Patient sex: M
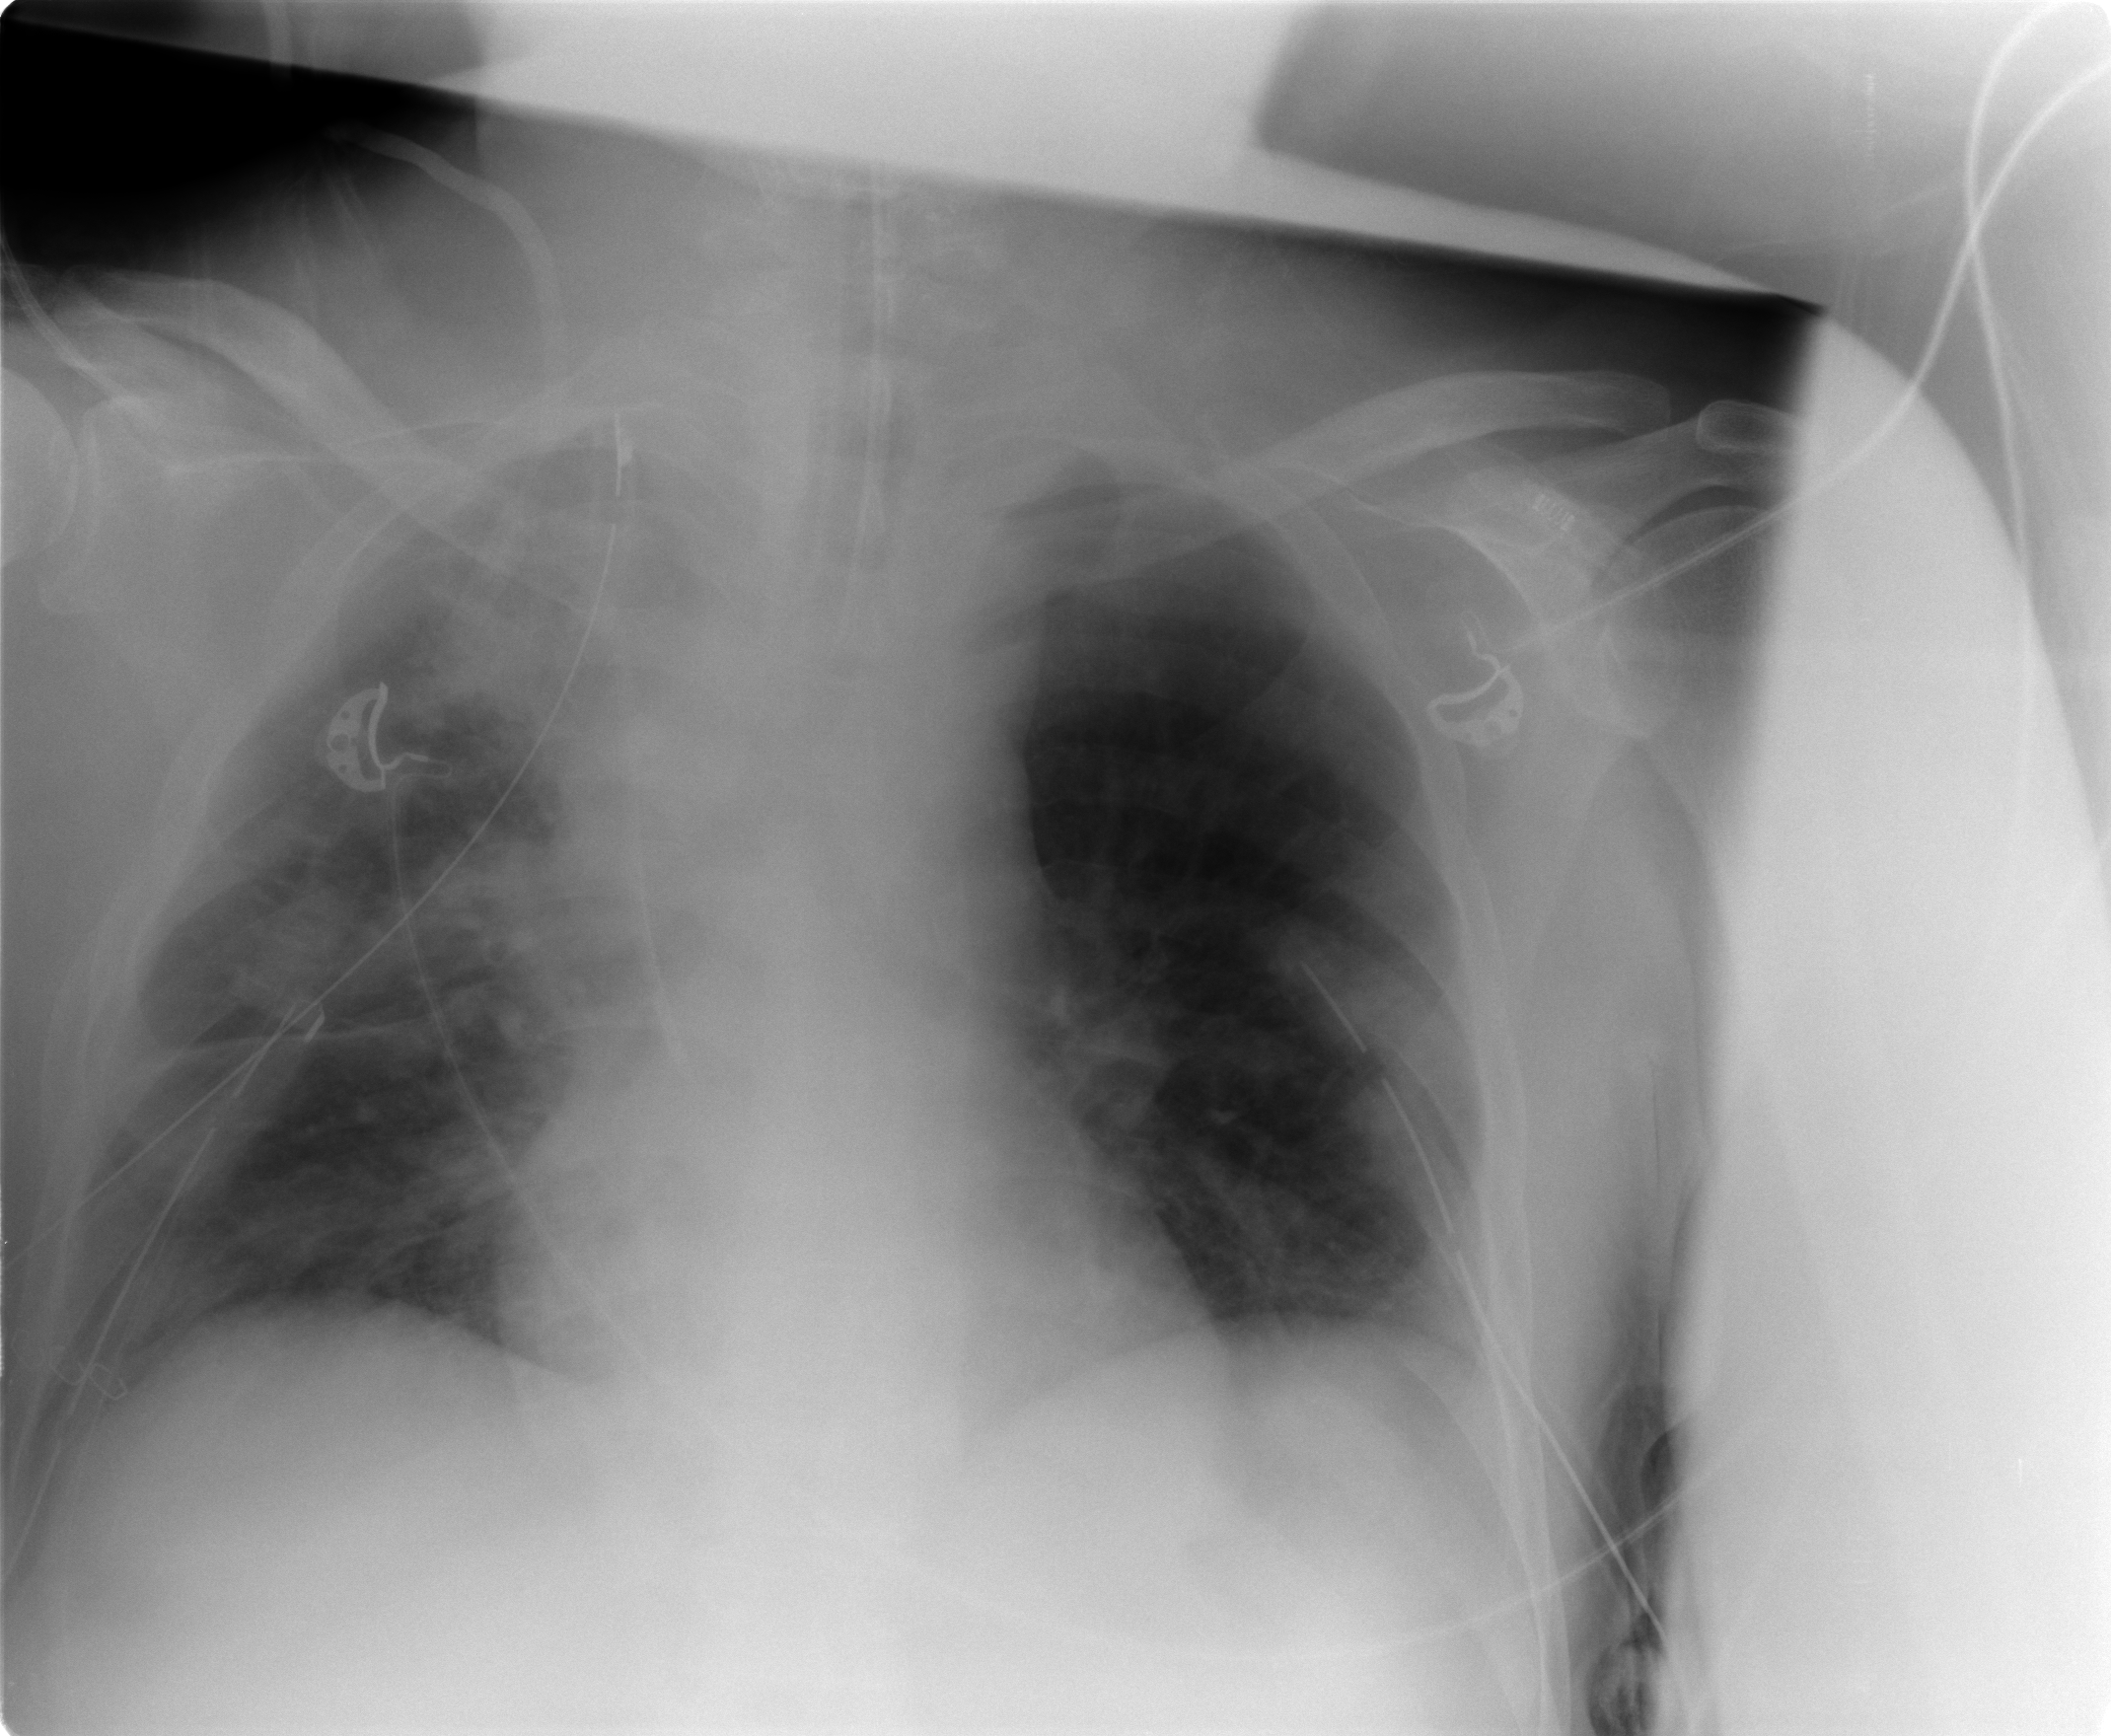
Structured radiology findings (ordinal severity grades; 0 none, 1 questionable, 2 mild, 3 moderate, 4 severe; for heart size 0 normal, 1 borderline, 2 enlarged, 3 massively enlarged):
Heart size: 0
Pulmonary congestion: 0
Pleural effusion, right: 2
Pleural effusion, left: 1
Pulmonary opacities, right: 3
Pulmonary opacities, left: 0
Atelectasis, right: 2
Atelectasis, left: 1